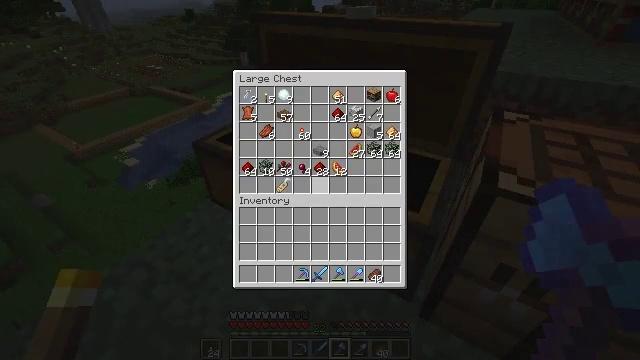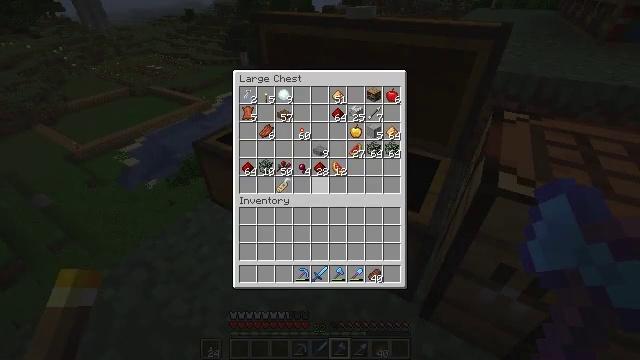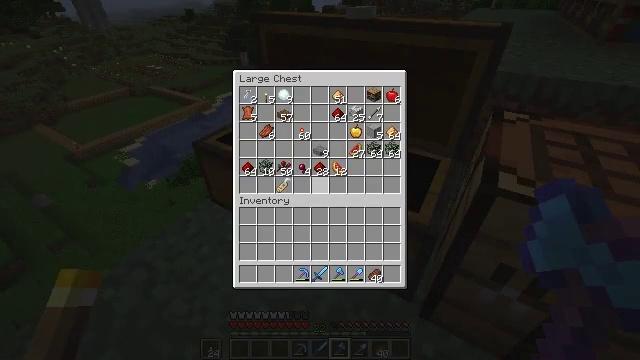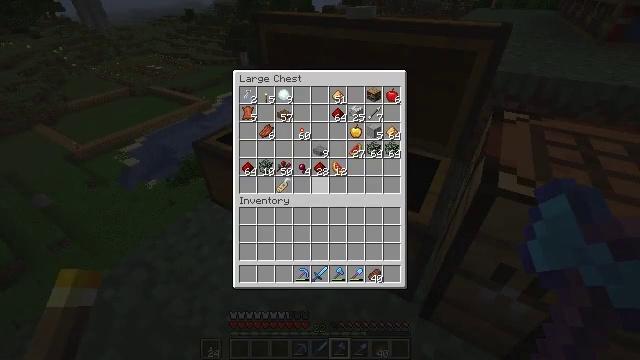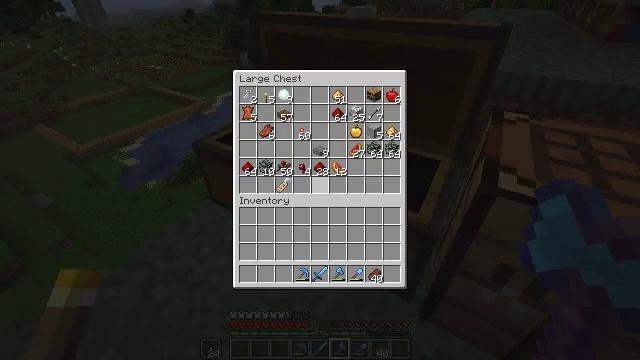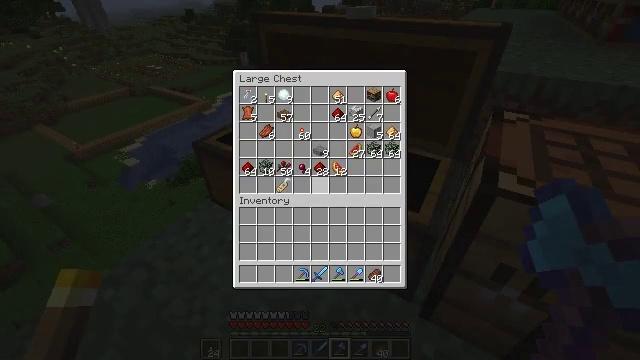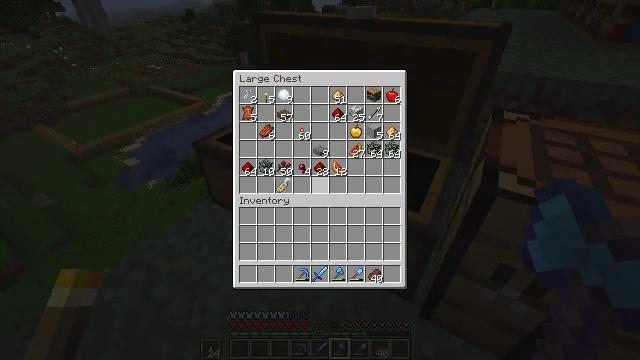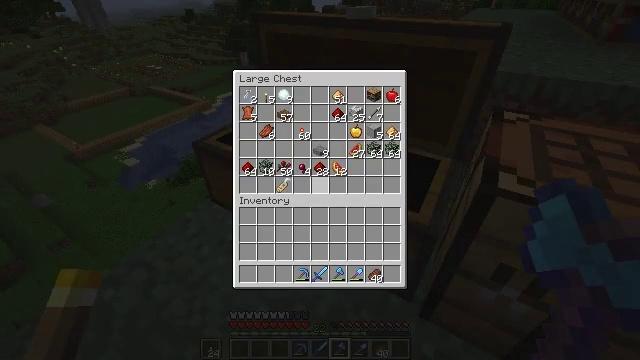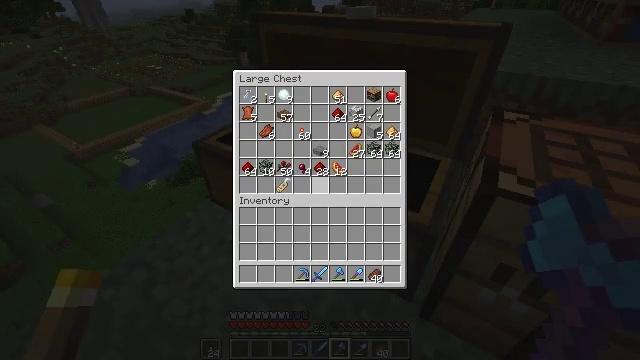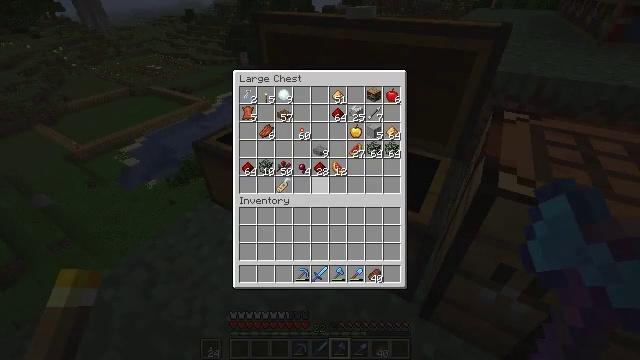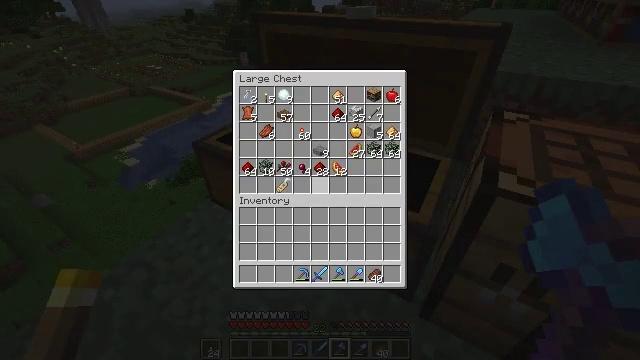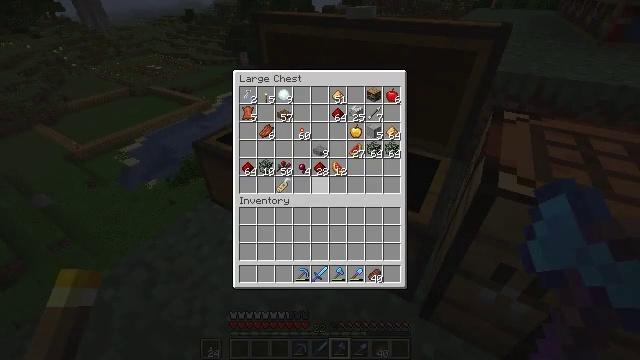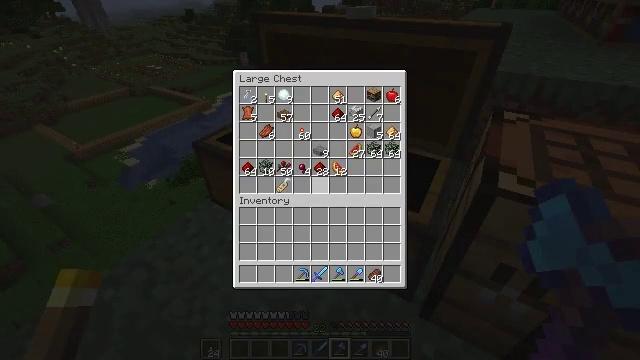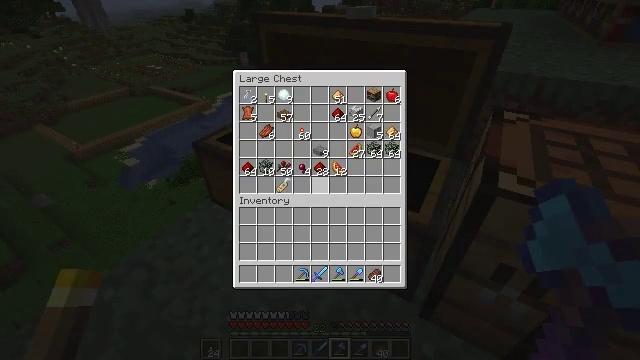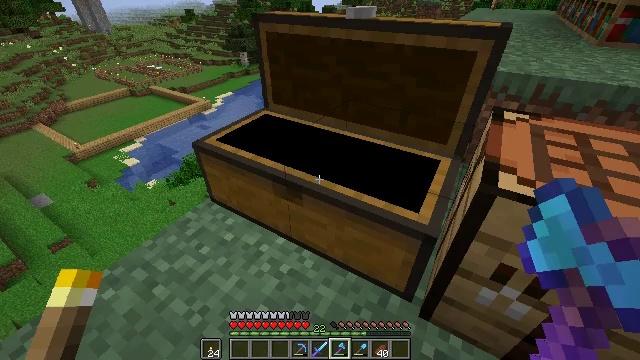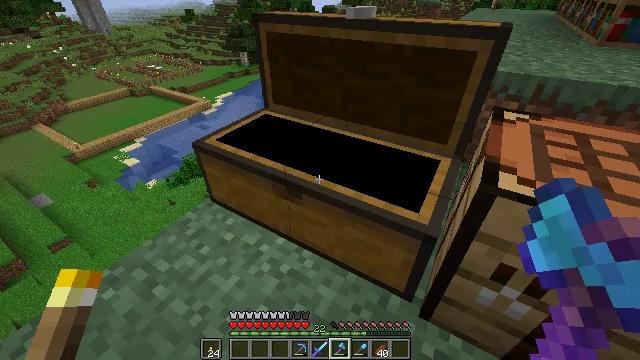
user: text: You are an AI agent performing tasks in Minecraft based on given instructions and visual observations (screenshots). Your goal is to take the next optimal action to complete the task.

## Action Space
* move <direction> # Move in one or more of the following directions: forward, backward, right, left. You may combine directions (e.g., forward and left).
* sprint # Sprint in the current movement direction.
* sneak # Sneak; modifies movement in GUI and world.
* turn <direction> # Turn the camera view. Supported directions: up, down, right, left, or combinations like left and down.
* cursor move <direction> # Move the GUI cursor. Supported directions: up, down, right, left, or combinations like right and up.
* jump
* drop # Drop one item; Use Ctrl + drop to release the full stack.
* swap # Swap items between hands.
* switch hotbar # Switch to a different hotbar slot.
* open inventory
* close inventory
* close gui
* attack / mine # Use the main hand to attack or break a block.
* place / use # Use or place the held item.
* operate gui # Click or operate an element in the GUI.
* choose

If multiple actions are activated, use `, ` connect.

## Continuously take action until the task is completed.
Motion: motion action
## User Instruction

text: Mine a chest to move it.
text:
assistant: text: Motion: no_op
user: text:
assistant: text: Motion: no_op
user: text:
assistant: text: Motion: no_op
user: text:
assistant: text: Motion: no_op
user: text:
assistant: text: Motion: no_op
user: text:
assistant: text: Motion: no_op
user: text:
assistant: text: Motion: no_op
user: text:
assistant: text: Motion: no_op
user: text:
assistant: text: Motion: no_op
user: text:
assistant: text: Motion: no_op
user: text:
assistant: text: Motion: no_op
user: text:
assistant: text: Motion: no_op
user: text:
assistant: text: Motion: no_op
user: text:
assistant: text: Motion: no_op
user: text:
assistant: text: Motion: close gui
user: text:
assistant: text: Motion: no_op
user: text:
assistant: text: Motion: no_op
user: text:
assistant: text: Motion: turn right and down
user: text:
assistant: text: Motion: turn right and down
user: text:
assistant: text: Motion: no_op
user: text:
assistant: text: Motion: no_op
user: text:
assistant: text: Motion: no_op
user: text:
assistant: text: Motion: no_op
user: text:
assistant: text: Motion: no_op
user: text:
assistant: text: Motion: no_op
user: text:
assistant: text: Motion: no_op
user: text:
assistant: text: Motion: no_op
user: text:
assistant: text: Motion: no_op
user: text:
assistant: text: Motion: attack / mine
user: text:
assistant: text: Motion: attack / mine